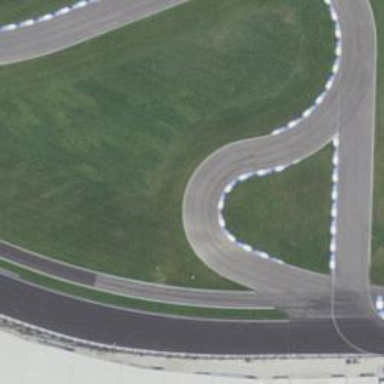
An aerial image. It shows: Raceway for motor sports.